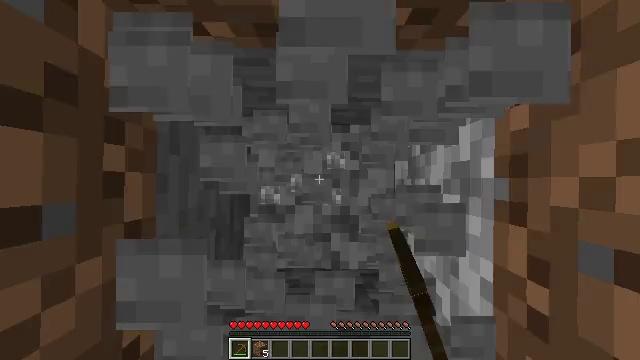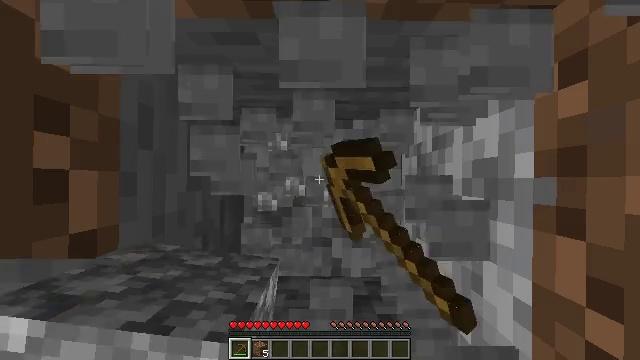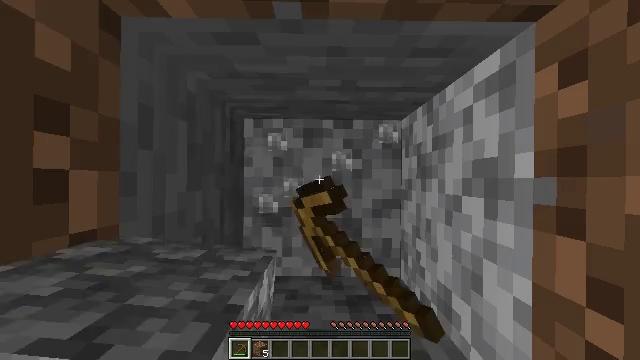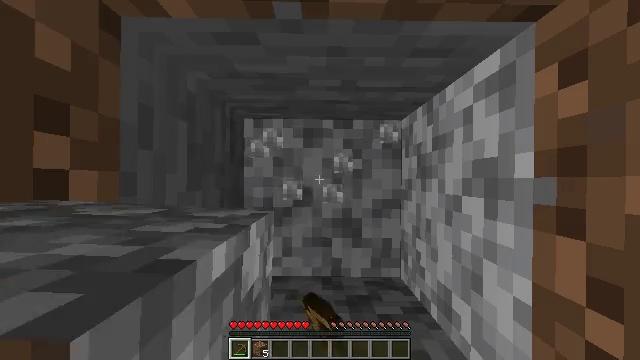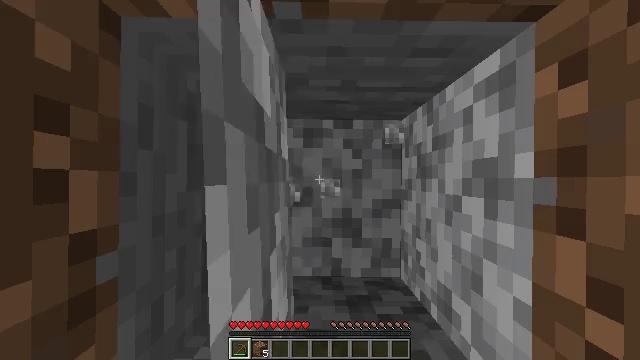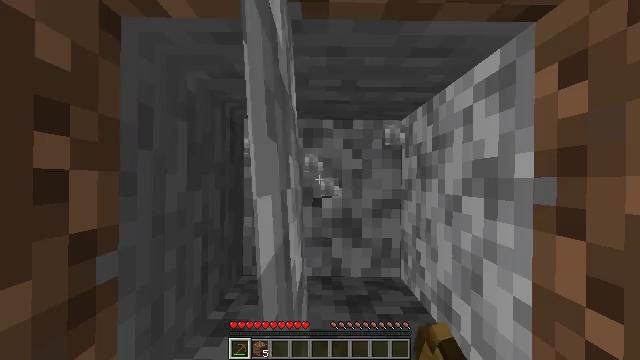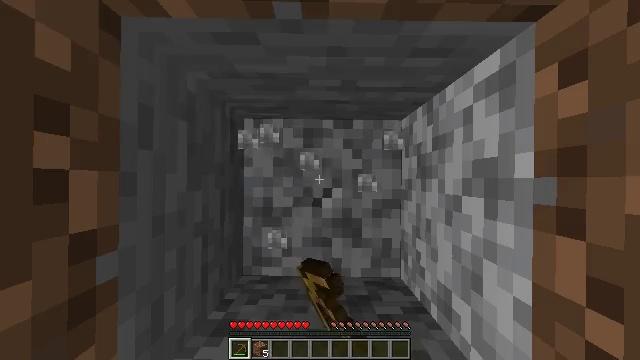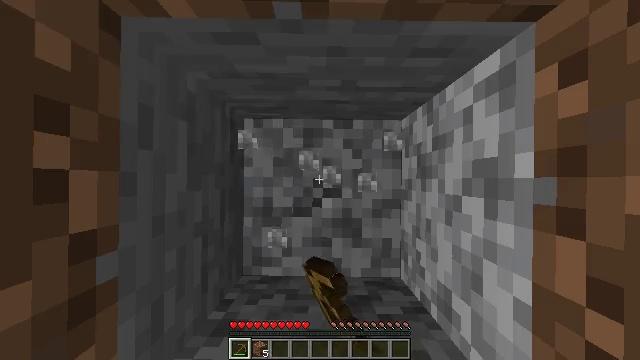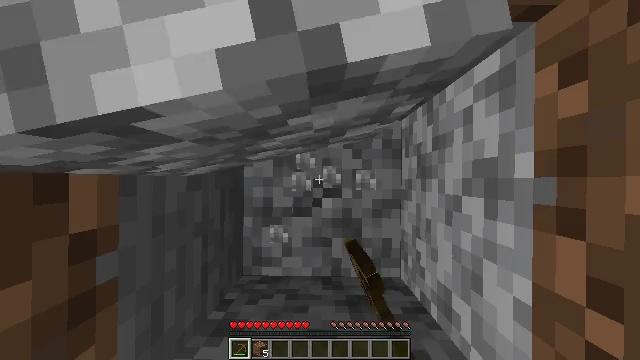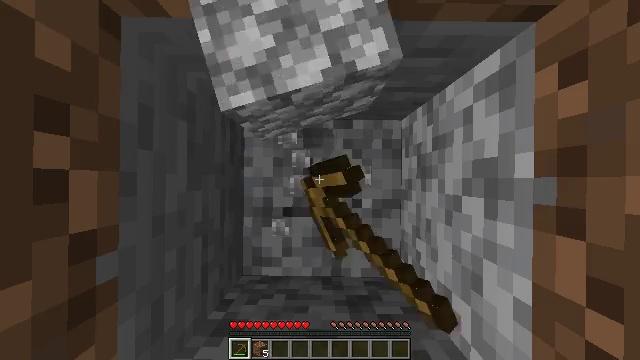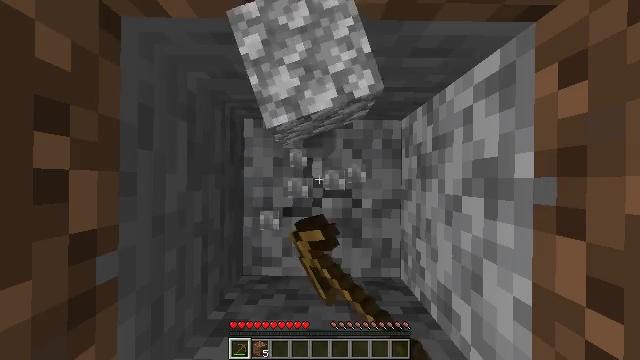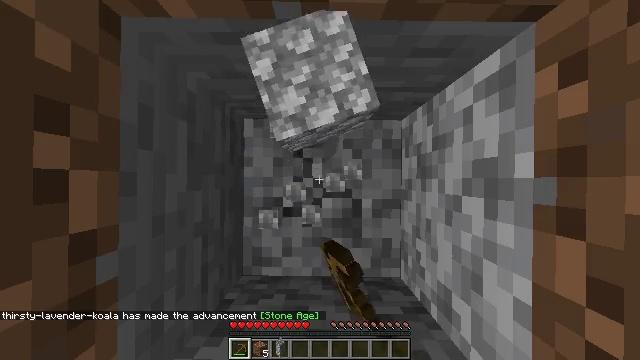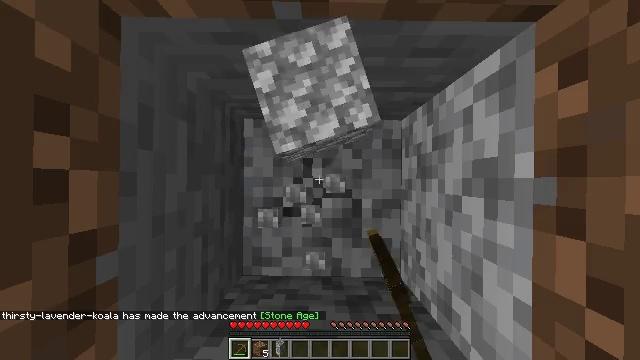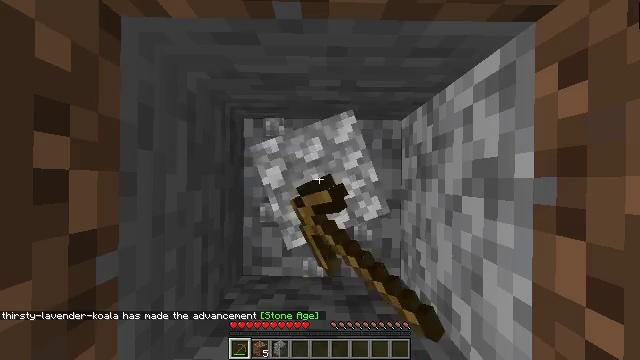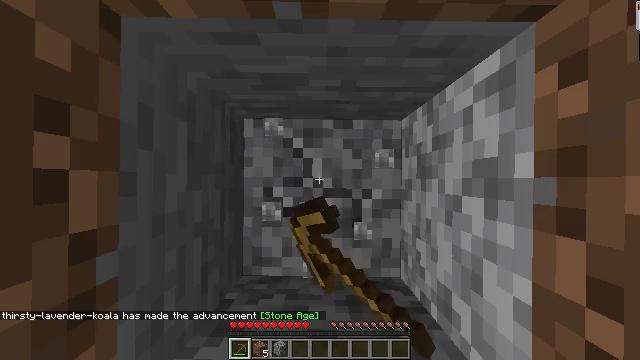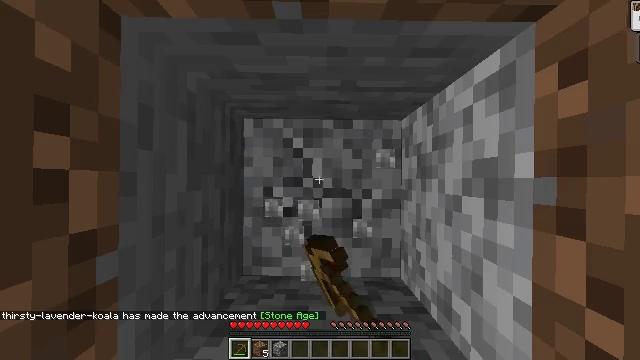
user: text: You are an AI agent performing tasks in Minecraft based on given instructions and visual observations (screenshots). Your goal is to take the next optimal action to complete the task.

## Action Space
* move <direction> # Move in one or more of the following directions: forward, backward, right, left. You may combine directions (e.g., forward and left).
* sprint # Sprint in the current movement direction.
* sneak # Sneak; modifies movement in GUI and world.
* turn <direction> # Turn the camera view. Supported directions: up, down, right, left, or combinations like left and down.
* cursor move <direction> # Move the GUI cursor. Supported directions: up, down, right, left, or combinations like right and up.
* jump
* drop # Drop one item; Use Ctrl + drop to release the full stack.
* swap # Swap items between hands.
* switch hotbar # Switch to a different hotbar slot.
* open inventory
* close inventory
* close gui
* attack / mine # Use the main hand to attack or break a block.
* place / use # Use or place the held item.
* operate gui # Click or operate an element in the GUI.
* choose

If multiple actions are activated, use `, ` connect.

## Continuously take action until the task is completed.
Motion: motion action
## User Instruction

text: Excavate some diorite.
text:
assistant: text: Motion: attack / mine
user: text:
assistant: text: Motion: attack / mine
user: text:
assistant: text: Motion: attack / mine
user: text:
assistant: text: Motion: attack / mine
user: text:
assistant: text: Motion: attack / mine
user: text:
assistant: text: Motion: attack / mine
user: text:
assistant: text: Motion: attack / mine
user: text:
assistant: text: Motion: attack / mine
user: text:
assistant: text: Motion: attack / mine
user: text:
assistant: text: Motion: attack / mine
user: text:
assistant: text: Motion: attack / mine
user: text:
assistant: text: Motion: attack / mine
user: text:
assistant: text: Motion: attack / mine
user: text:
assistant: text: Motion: attack / mine
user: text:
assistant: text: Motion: attack / mine
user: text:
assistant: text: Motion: attack / mine
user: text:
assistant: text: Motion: attack / mine
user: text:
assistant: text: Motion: attack / mine
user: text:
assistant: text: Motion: attack / mine
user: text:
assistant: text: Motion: attack / mine
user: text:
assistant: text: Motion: attack / mine
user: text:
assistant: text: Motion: attack / mine
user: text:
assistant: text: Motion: attack / mine
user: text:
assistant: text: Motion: attack / mine
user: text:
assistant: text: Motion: attack / mine
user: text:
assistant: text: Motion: attack / mine
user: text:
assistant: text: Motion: attack / mine
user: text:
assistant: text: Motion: attack / mine
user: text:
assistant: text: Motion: attack / mine
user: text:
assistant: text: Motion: attack / mine